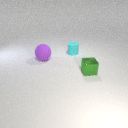
large purple rubber sphere in front of small cyan rubber cylinder